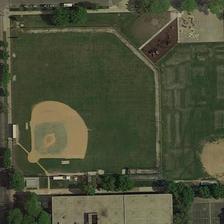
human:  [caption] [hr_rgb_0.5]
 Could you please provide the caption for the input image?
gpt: the baseball field with clear lines is on a square lawn .

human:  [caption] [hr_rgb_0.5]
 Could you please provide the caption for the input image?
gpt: a baseball field is surrounded by several buildings and many green trees .

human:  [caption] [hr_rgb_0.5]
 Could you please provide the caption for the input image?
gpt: a baseball field is next to a road .

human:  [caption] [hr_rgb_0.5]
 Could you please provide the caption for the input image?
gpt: some green trees and several buildings are around two baseball fields .

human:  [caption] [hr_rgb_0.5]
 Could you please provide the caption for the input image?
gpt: a baseball field is next to a road .